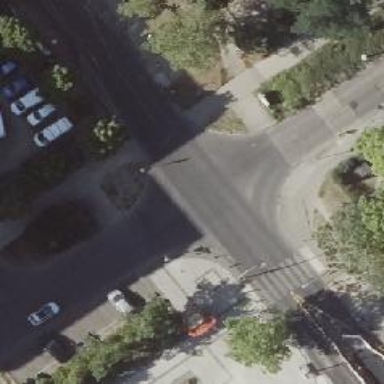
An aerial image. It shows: Unmarked crossing on the road.